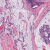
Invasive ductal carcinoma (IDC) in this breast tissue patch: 1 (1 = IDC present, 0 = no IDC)